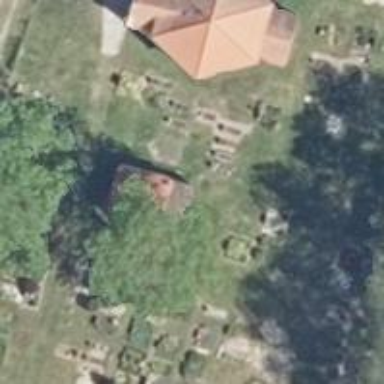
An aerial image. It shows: Cemetery enclosed by fence.